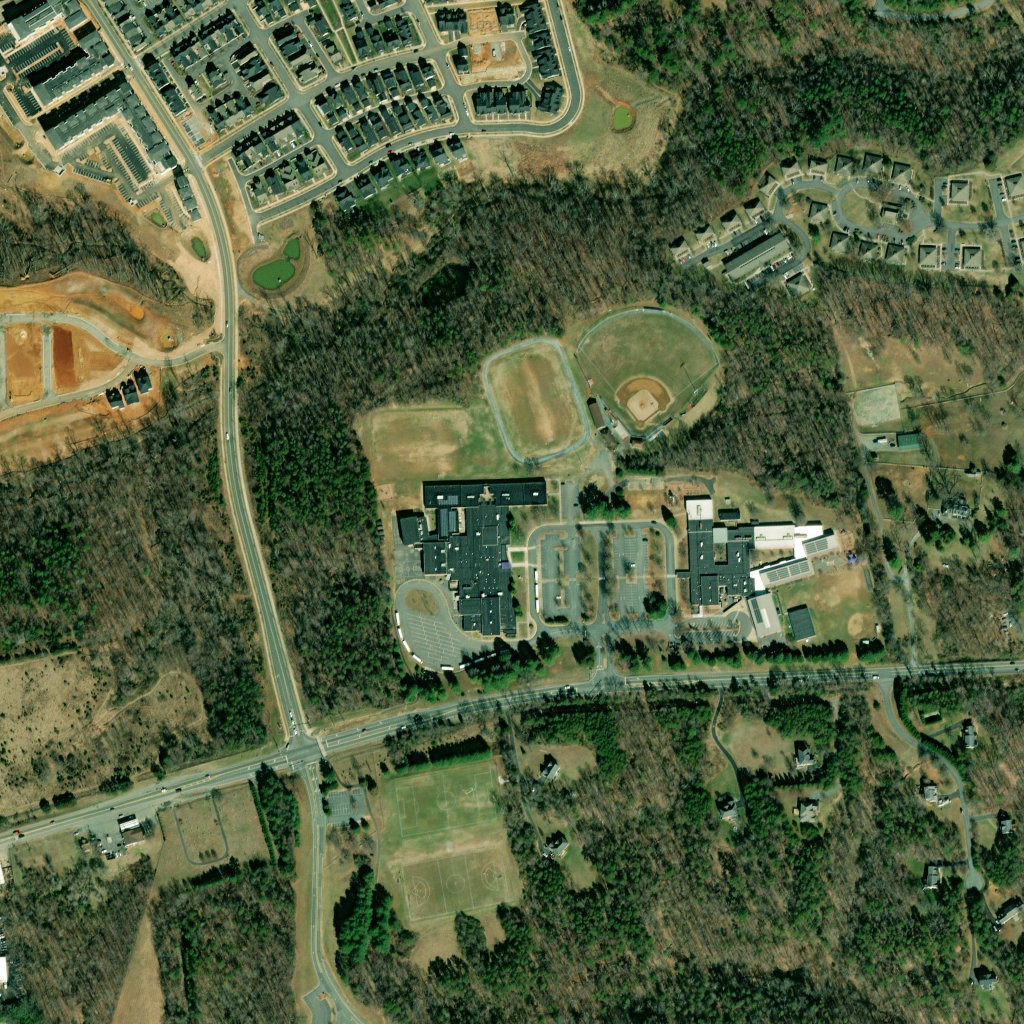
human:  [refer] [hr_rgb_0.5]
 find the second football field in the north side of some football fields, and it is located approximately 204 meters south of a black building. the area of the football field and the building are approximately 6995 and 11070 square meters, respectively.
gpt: <box>[[38, 82, 50, 90, 0]]</box>